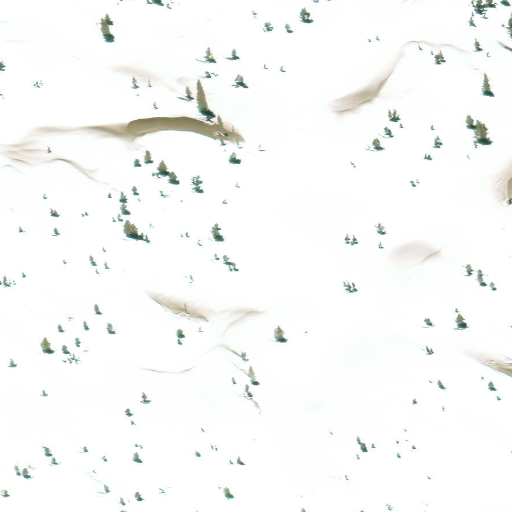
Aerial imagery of mountain in Alaska named Knob G containing only unknown